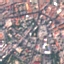
Land use / land cover: Residential